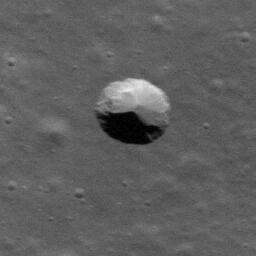
Pit: Highland 3
Host crater: Highland
Host type: highland
Lunar coordinates: latitude 42.394, longitude 320.308